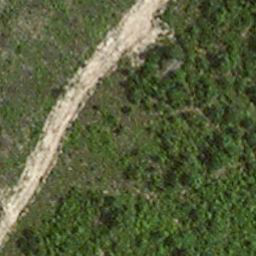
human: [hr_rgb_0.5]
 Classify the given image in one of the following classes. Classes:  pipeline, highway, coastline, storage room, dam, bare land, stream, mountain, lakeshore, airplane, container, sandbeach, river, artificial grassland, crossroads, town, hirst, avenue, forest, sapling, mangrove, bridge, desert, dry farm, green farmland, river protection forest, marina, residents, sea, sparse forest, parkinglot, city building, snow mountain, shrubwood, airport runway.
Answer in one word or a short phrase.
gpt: avenue